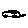
Label: car